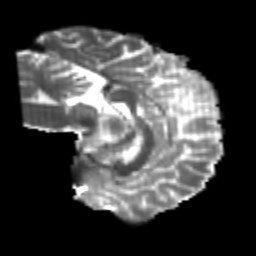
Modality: T2w
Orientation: sagittal
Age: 21
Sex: male
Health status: healthy
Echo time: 0.074 s